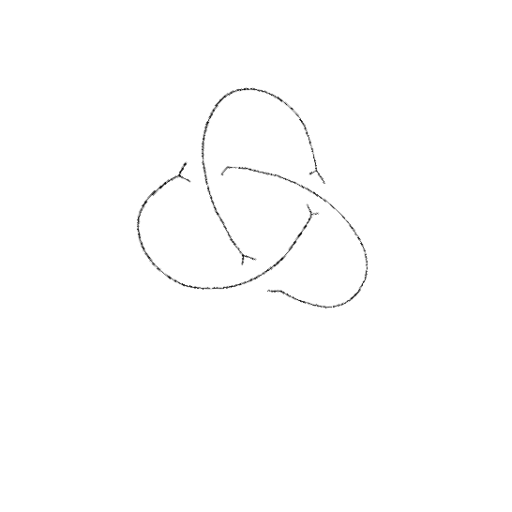
Crossing number: 3